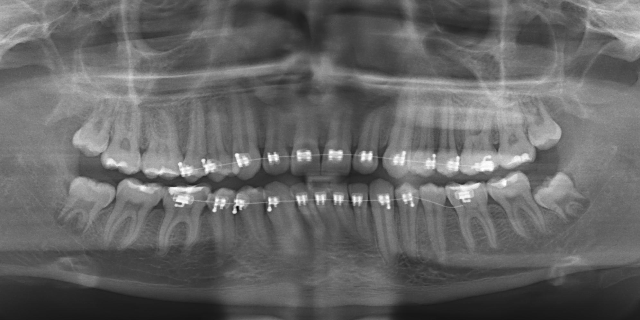
adult